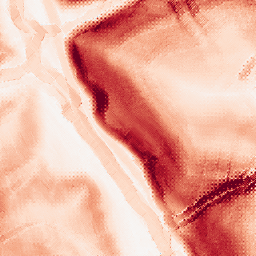
Category: morphological
Decomposition family: morphological_gradient
Decomposition parameters: size: 7
shape: diamond
Upsampling method: regularized
Upsampling parameters: scale: 2
lambda_reg: 0.1
Upsampling scale: 2